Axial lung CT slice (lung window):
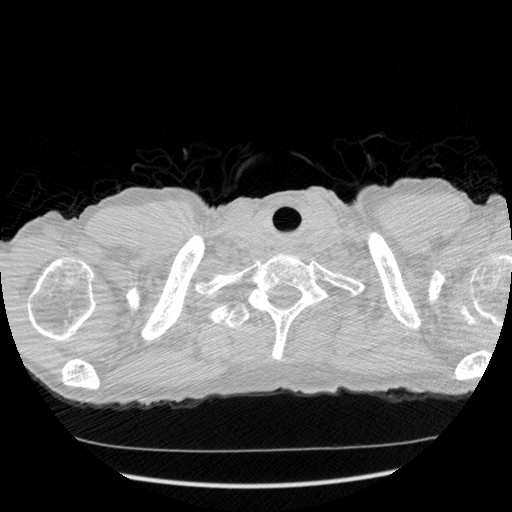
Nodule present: no